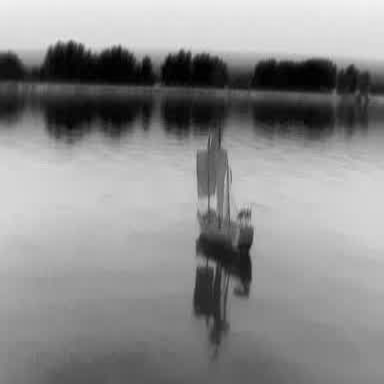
There is a sailboat in the infrared image.